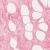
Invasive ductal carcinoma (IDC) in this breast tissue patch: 0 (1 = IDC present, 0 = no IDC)